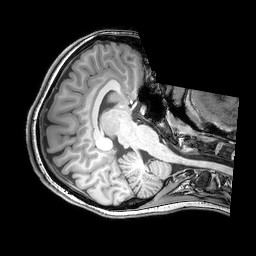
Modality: T1w
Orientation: axial
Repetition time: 0.00828 s
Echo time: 0.00388 s